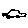
Label: car